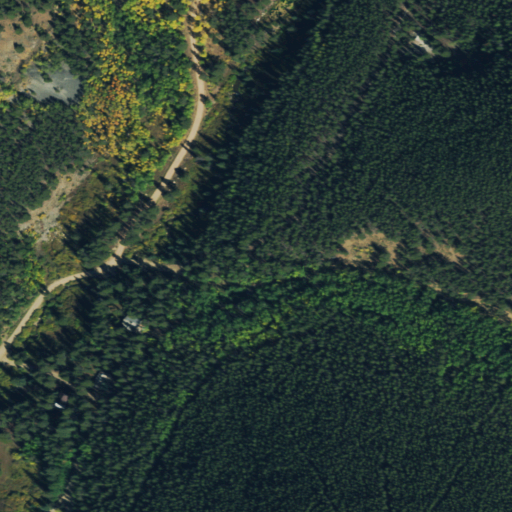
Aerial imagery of valley in Colorado named Hills Gulch containing evergreen forest, woody wetlands, mixed forest, deciduous forest, open development, and grassland